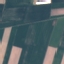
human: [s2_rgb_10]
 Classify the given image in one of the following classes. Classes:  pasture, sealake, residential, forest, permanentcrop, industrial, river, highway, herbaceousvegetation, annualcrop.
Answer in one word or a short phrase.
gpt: AnnualCrop